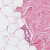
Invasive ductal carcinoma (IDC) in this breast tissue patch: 0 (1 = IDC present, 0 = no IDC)